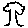
Label: tree